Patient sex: M
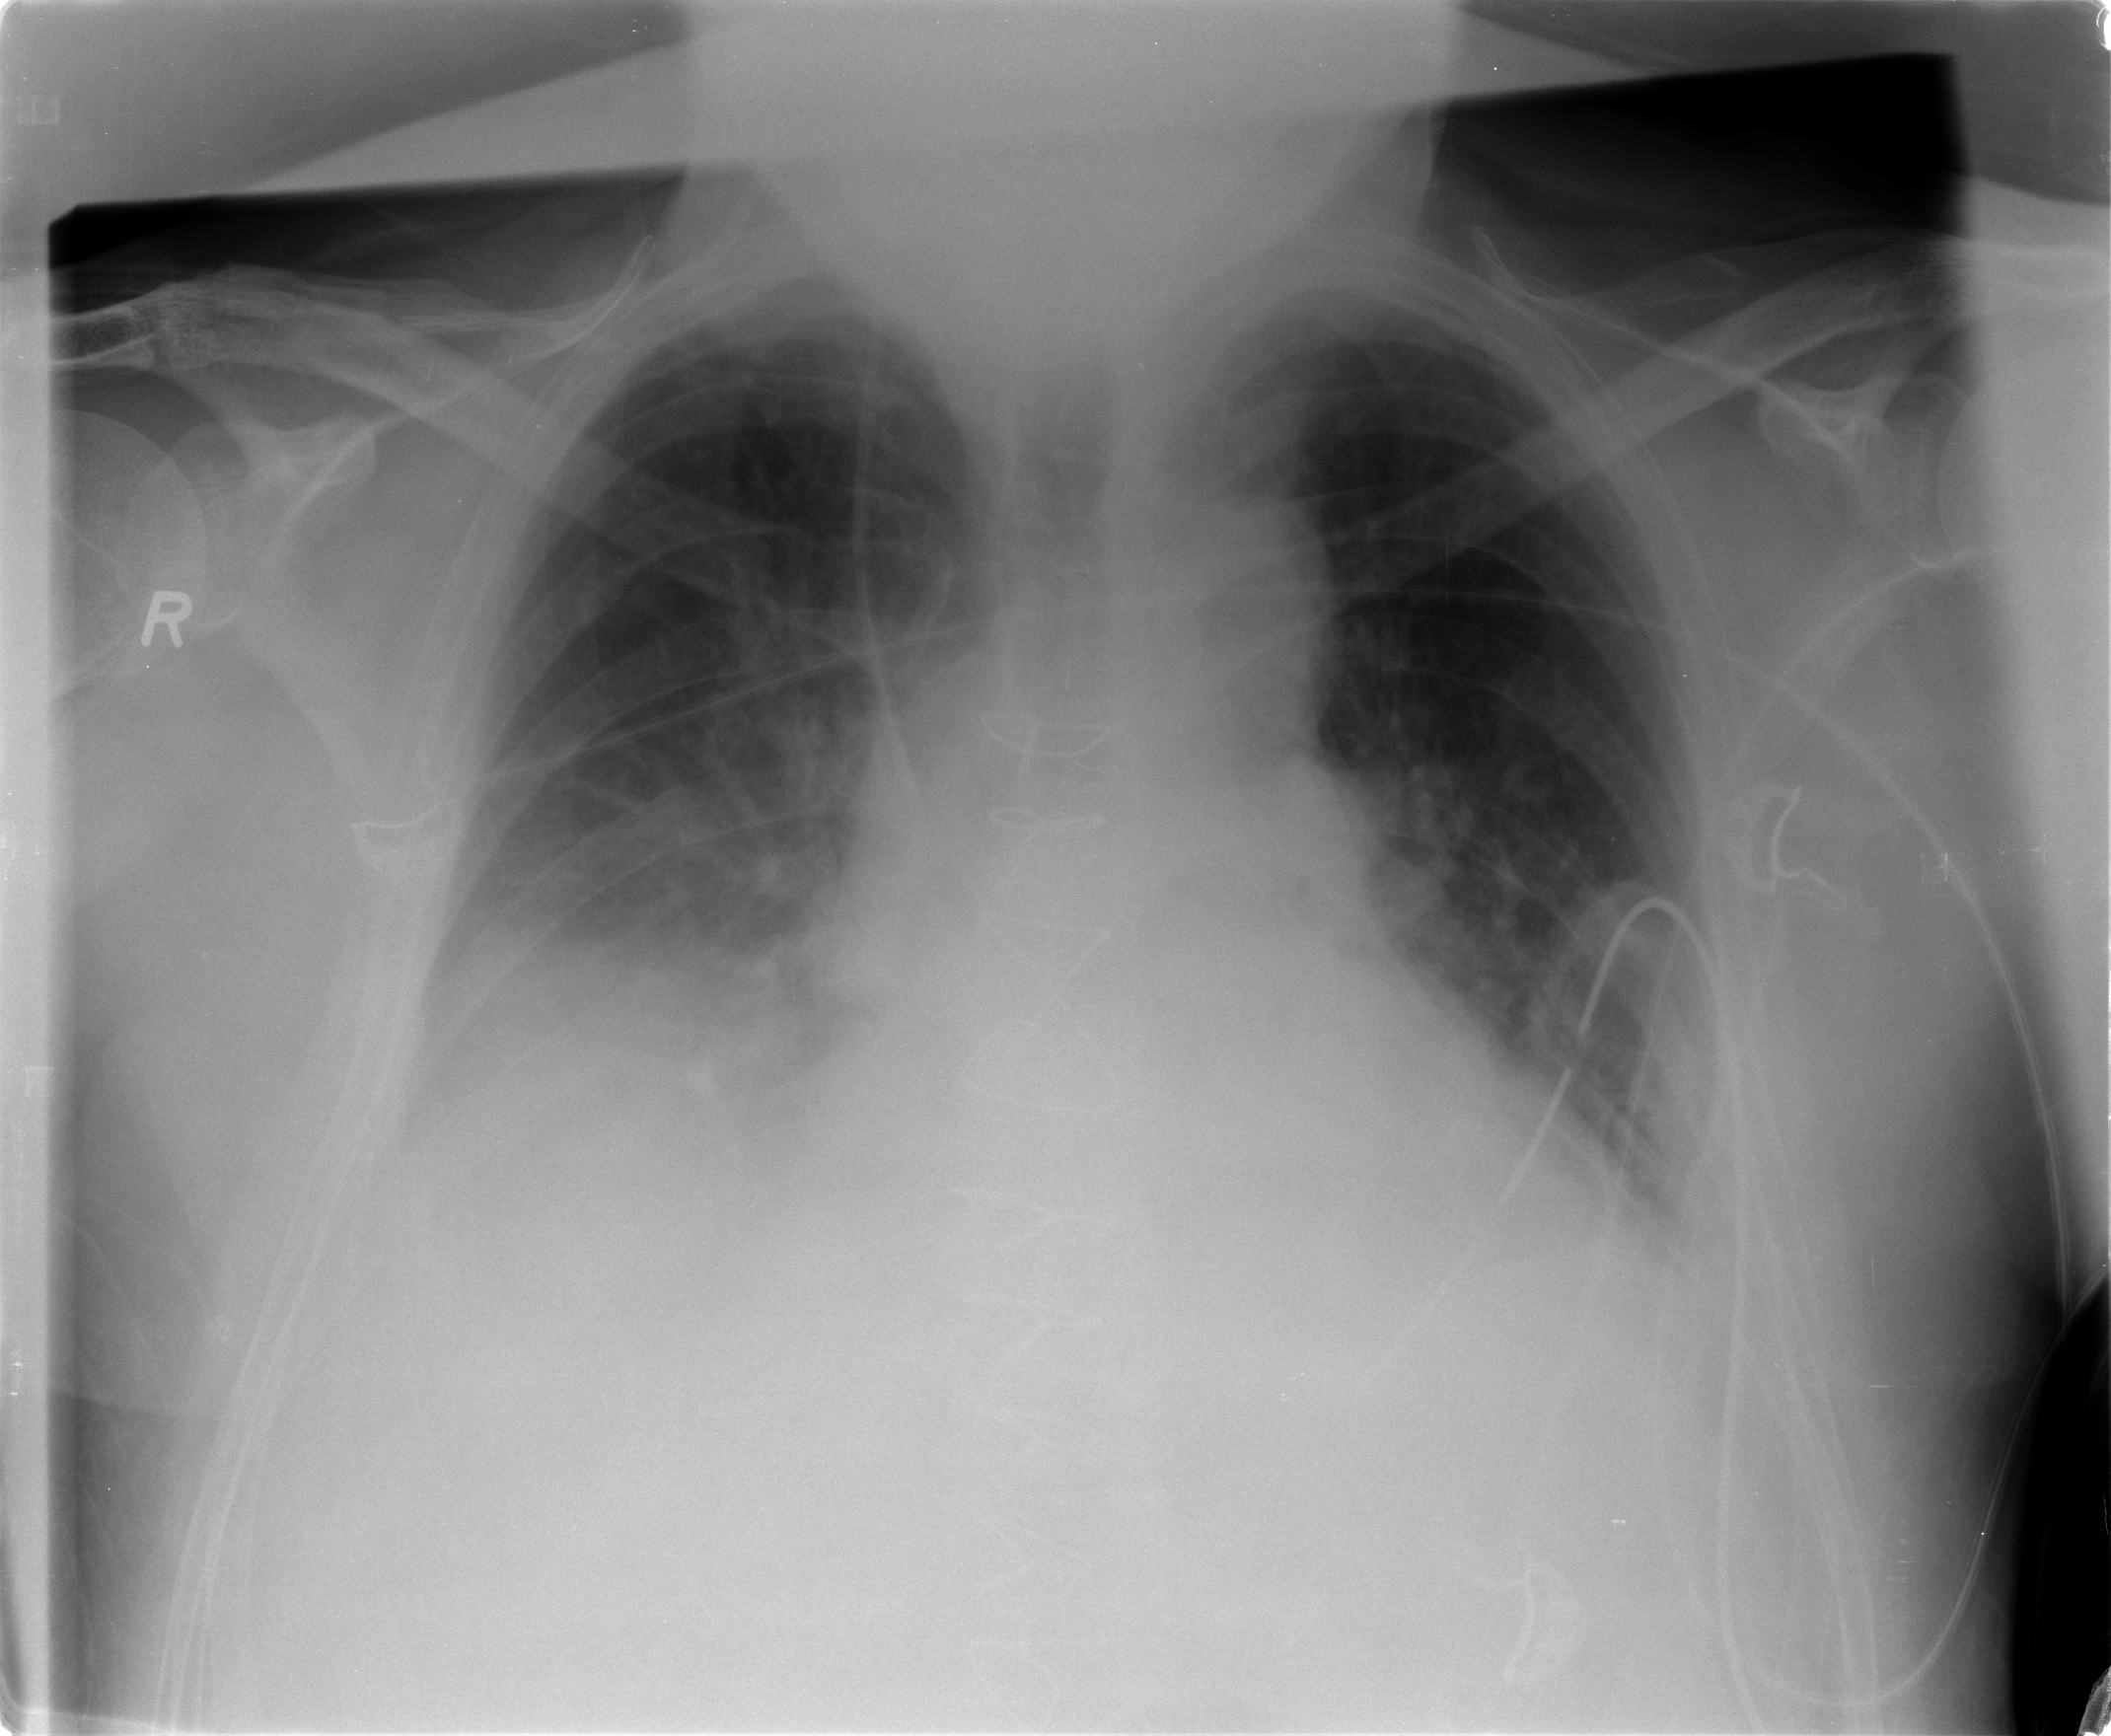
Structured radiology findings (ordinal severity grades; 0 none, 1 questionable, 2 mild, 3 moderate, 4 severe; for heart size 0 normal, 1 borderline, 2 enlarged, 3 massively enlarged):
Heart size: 2
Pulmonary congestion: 2
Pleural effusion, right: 3
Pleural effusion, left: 2
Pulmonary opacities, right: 0
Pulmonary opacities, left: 0
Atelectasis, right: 2
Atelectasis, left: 1